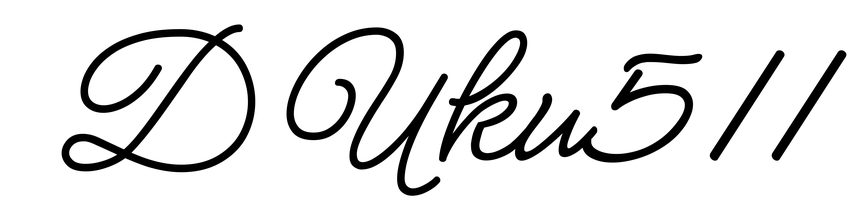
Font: MeowScript-Regular